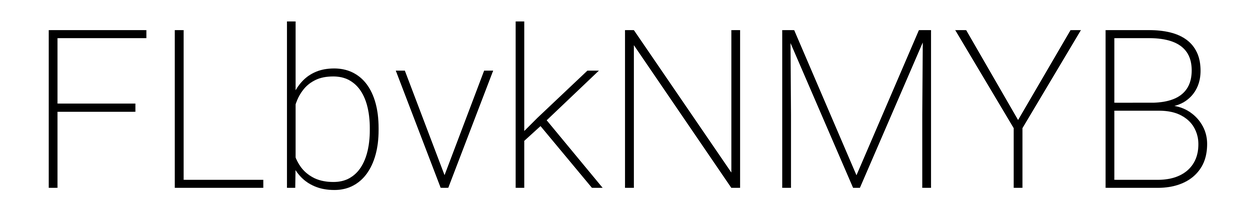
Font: Roboto_ExtraLight